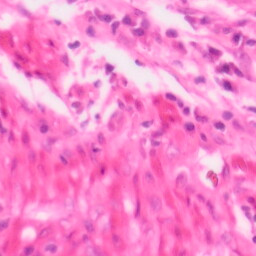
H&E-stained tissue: Colon